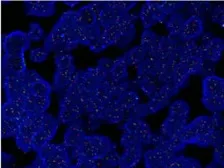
Pathology findings. (C) FISH testing with a dual-color probe targeting the EWSR1 locus shows approximately 98% of tumor tissue with a red-green-yellow breakage signal, and the percentage of cells with breakage signal is greater than 10%. This suggests the presence of a breakage gene in the affected tissue.
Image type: pathology (fish)